Question: I am newbie in the Java EE world. To improve my programming experience I chose the JBoss Developer Studio, and the JBoss AS 7 server with MySQL database. I use these tools in Fedora 20.
JBoss has a sample application (<URL> and I would like to create my own simple sample application like this example. The kitchensink sample use xml to store data, I'm using MySql.
I cannot insert to data from jsf page. If I tried I've got this message to the console:
'''
INFO [com.itemsapp.service.ItemInsertion] (http-localhost-127.0.0.1-8080-1) Inserting Lenovo
INFO [javax.enterprise.resource.webcontainer.jsf.renderkit] (http-localhost-127.0.0.1-8080-1) WARNING: FacesMessage(s) have been enqueued, but may not have been displayed.
sourceId=null[severity=(ERROR 2), summary=(JBAS011469: Transaction is required to perform this operation (either use a transaction or extended persistence context)), detail=(Insertation unsuccessful)]
'''
But if I insterted data maunaly, I could get the that from the database  .
'''
INSERT INTO 'itemsapp'.'ITEM'('ITEM_ID','ITEM_PRICE','MODEL_NO','NAME','TOTAL_NO')VALUES(1,250,"Inspiron 3520","DELL",12);
SELECT * FROM itemsapp.ITEM;
'''
I archived my project from jbdevstudio <URL> .
What am i doing wrong?
Does someone have any idea how to change this code?
Thank you in advance for any help you can provide.
P.S.: The links points Dropbox links.
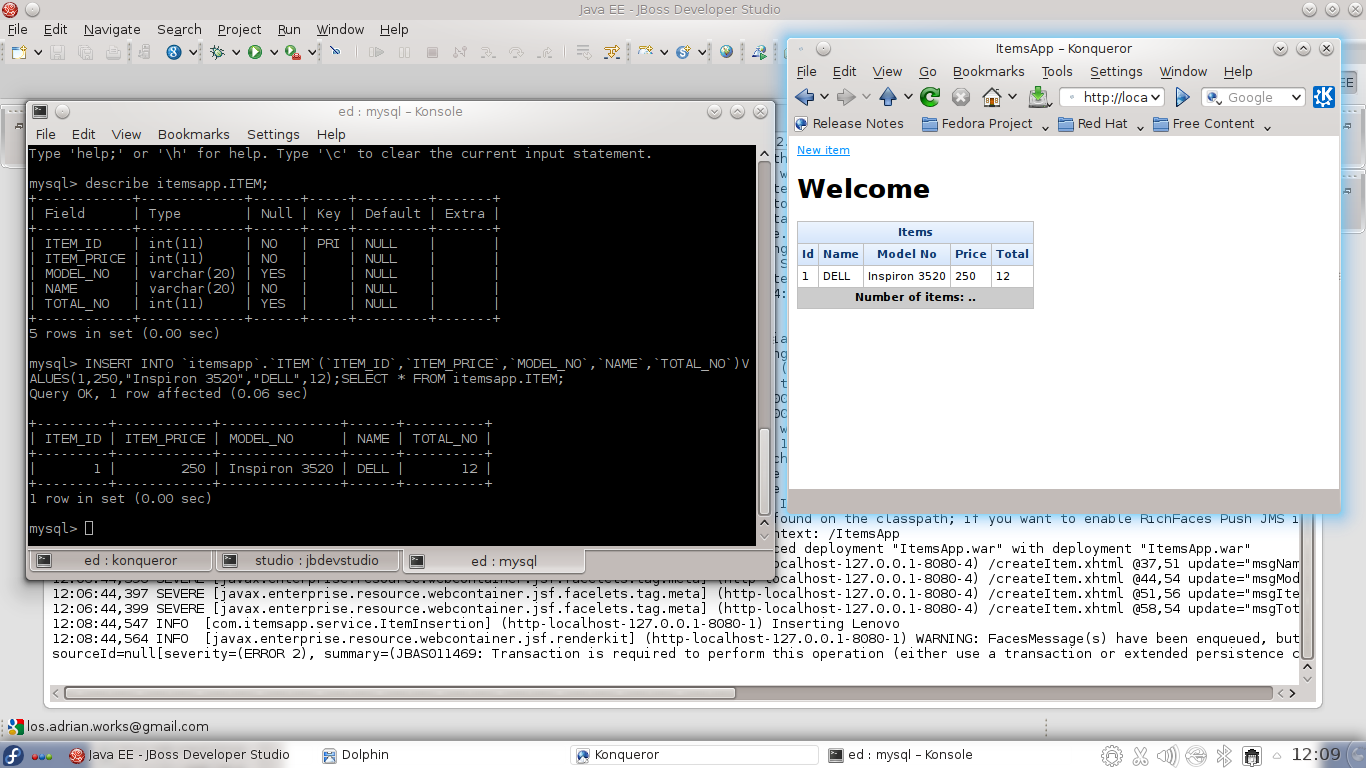
Answer: At first glance, the error you received means that your application needs a transaction in order to persist your item instance object in the mysql database.
I did not see the JBoss example, but persistence (as in JPA : Java Persistence API) is surely not required when using a flat xml storage.
So you need to declare a persistence unit (in a persistence.xml file within META-INF folder), and access it through an EntityManager.
As you are starting in the wonderful JEE world, I would advise you to pick up a sample persistence app, rather than adapting one that only persists your instances to XML. Empty projects may be available as <URL>
I found vogella tutorials to be very helpful when learning Java technologies : see this <URL>.
One last word : JPA is the API ; Hibernate, or EclipseLink, or other ORMs are the implementation of JPA (Hibernate extends it though).
Hope it helps you.